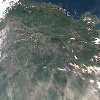
Label: land